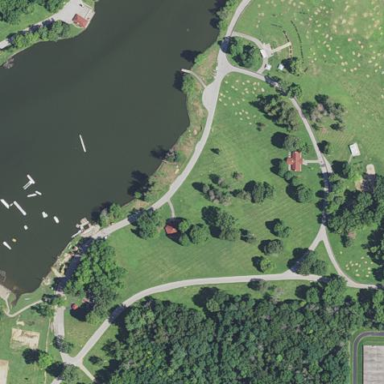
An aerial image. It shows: Park.